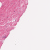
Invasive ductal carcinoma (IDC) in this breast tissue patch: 0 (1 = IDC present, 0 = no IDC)